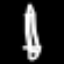
Label: pencil